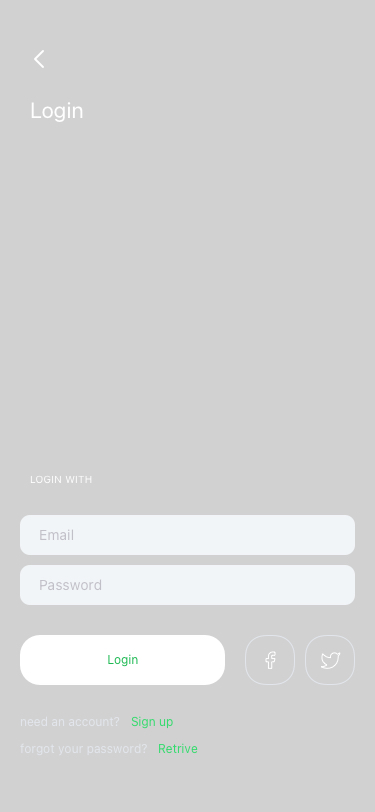
Text in this UI design:
forgot your password?
Retrive
need an account?
Sign up
LOGIN WITH
Login